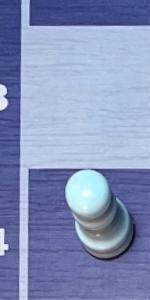
Label: Pawn_White